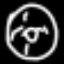
Label: donut